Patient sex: M
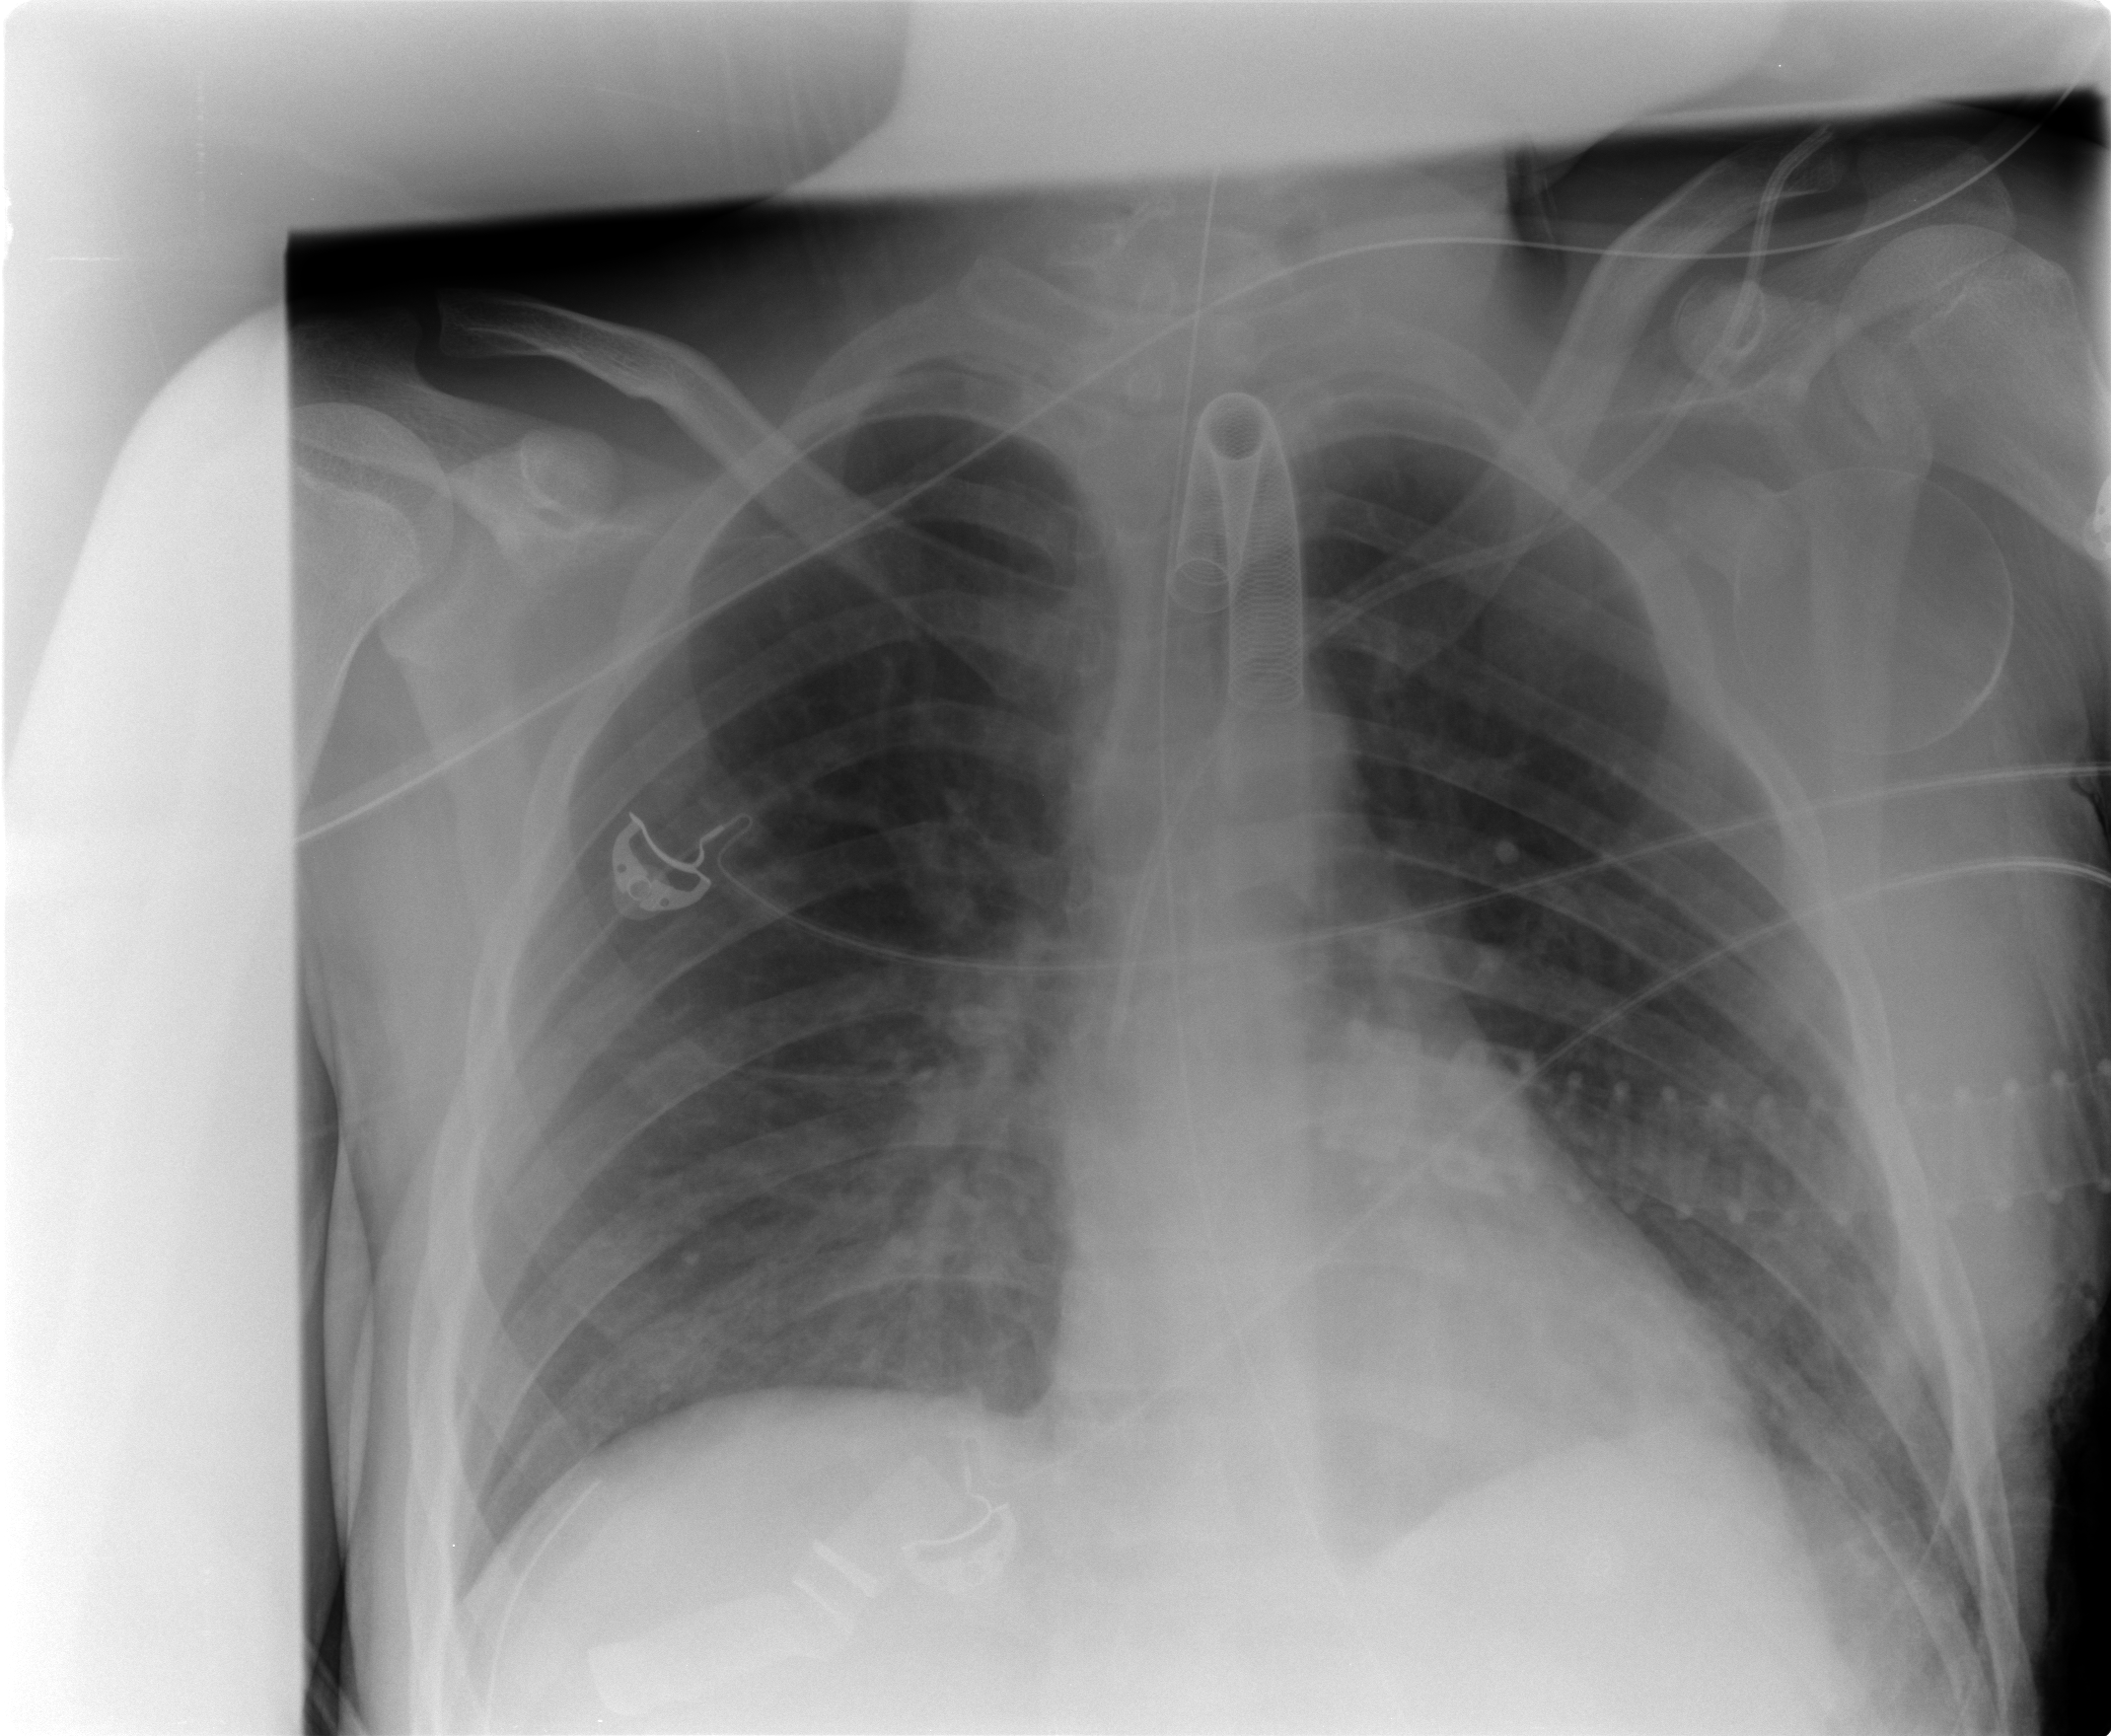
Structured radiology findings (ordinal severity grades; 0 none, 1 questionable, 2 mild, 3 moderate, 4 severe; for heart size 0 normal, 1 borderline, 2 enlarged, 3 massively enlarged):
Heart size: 0
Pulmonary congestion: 0
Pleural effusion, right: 0
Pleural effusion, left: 0
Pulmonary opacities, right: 2
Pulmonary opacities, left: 0
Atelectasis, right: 1
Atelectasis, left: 0